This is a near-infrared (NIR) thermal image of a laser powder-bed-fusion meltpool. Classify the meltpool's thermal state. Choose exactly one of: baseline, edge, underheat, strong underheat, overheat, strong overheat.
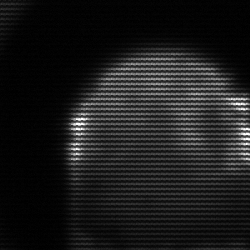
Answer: edge